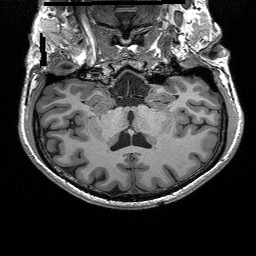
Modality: T1w
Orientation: sagittal